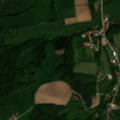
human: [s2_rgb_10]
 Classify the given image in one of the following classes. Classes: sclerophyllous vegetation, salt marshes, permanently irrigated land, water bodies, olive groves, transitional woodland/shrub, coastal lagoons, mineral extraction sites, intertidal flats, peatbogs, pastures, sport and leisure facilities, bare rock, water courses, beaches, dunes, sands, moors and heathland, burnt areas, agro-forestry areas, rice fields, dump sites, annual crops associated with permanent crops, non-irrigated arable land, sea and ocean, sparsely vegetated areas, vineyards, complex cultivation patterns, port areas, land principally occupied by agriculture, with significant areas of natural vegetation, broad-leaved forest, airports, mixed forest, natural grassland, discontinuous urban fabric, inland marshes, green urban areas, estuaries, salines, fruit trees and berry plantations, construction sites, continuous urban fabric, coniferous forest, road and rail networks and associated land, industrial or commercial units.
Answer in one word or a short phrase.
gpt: discontinuous urban fabric, pastures, land principally occupied by agriculture, with significant areas of natural vegetation, broad-leaved forest